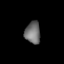
Tissue: lung
Cell type: Others
Senescence score: 0.1925
Nuclear area (px): 332
Mean DAPI intensity: 111.235